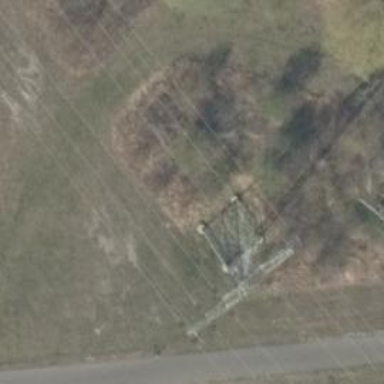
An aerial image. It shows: Power tower.